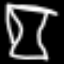
Label: hourglass